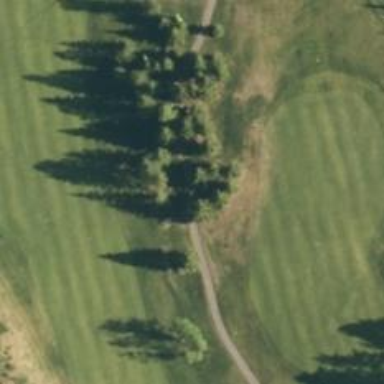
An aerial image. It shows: Path used as cart path for golf carts.